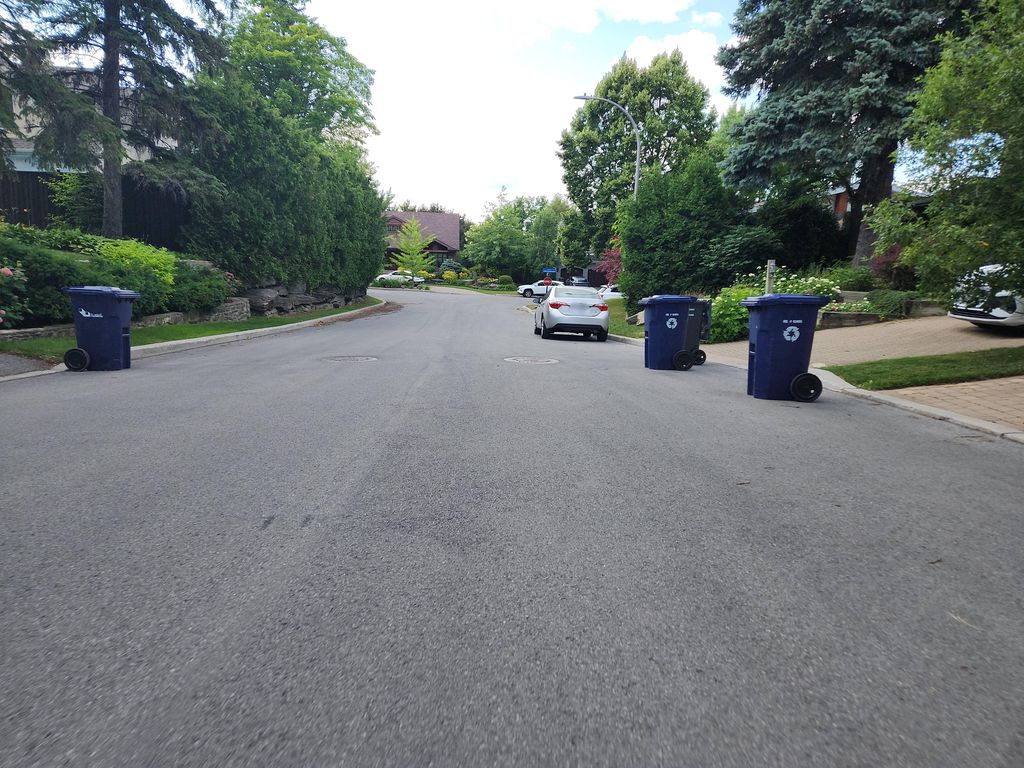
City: montreal